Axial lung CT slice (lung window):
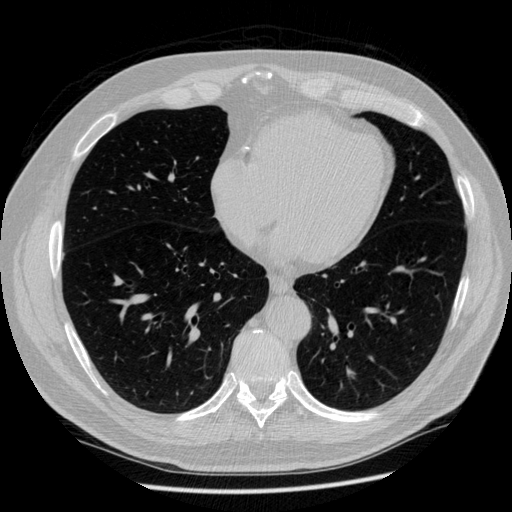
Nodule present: no